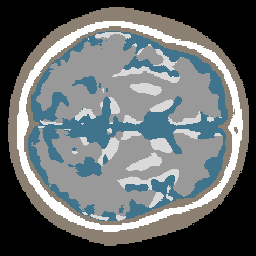
Label: no_lesion